Field crop: tomato
Growth stage: 1
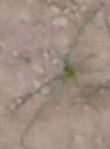
Species: cyperus